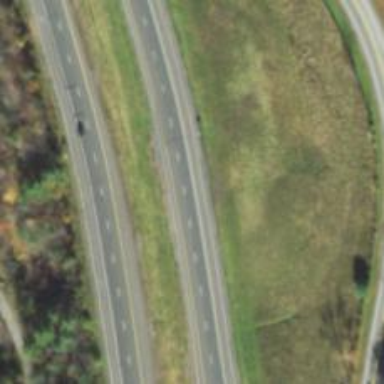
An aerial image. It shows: Asphalt motorway.